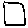
Label: square